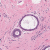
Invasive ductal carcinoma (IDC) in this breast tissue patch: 0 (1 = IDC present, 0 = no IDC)